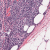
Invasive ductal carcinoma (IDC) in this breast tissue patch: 1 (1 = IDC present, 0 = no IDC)